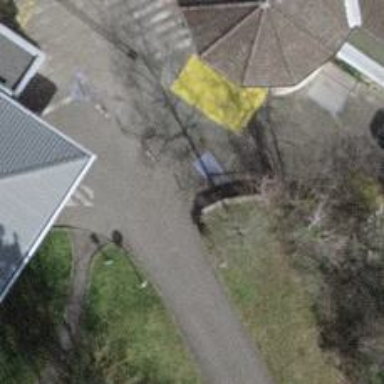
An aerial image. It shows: Rising bollard barrier.